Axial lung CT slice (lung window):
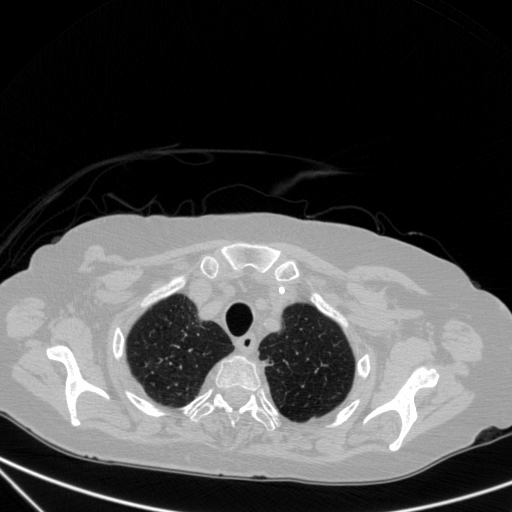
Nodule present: no